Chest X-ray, PA view. Patient: 24 years old, sex M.
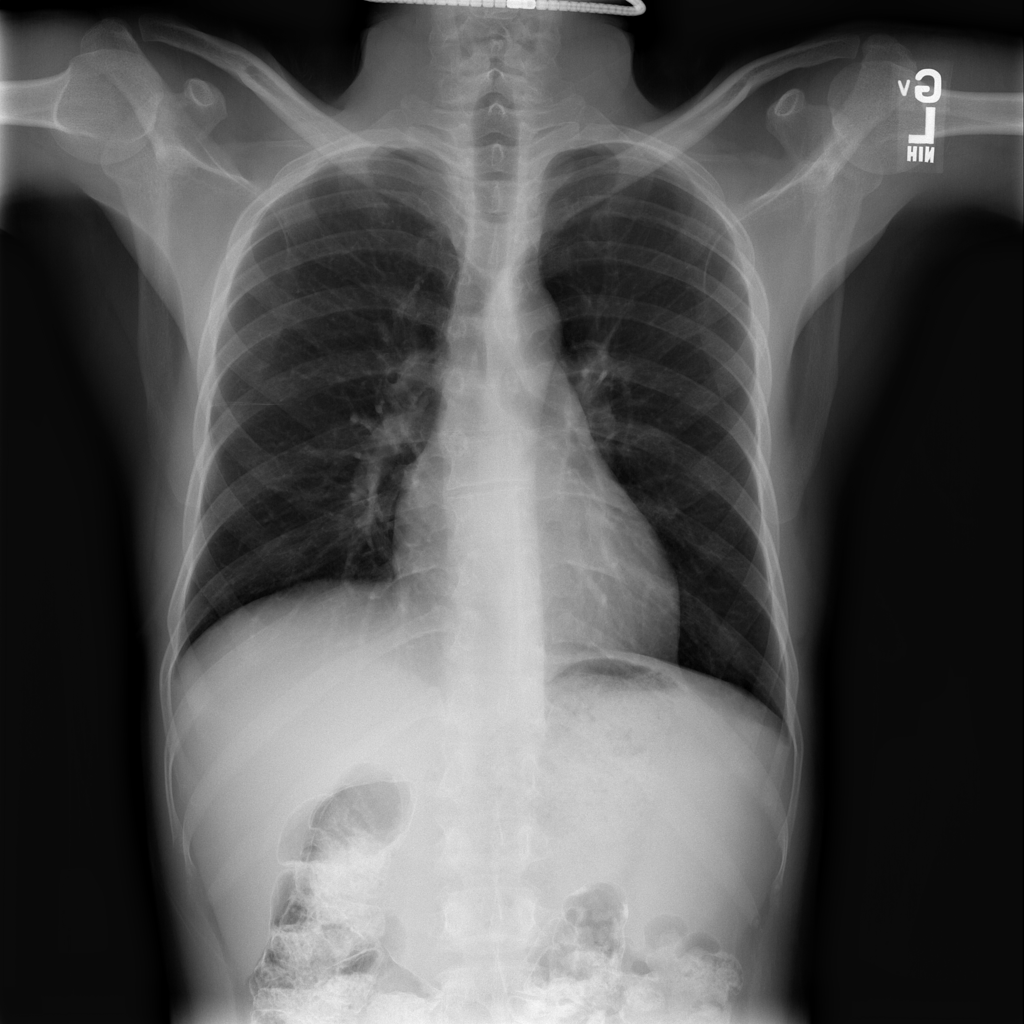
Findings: No Finding